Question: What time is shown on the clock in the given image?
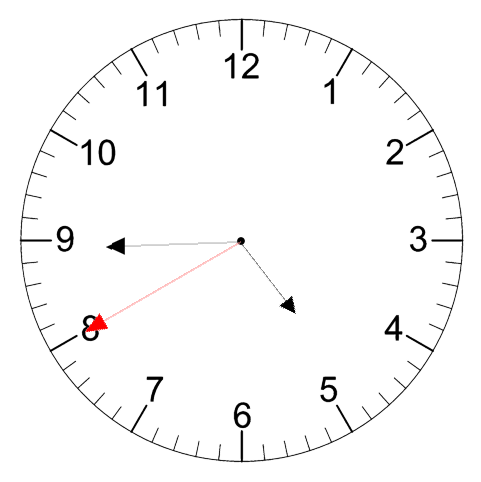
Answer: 04:44:40